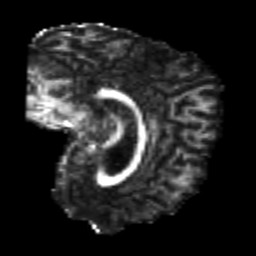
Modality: FA
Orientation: sagittal
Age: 24
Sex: male
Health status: healthy
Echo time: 0.074 s